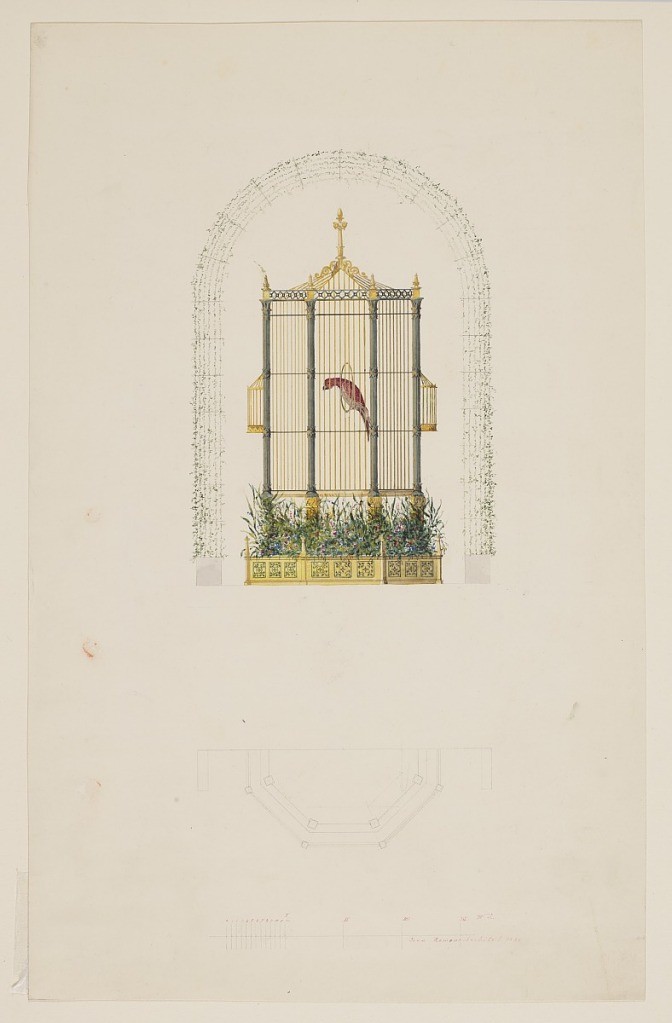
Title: Design for an Outdoor Birdcage
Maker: Jean Romano
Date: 1841
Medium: Graphite, pen and black ink, brush and watercolor and gold paint on paper
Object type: Drawing
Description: Front elevation of a design for a large, Neo-Gothic birdcage within a niche. Plan and scale below.